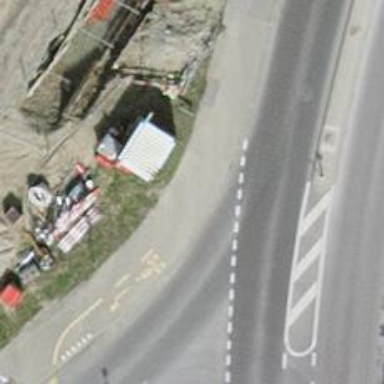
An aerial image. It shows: Asphalt sidewalk along cycleway.